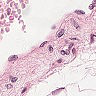
Metastatic tissue present: no